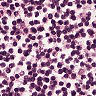
Metastatic tissue present: no